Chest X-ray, PA view. Patient: 62 years old, sex M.
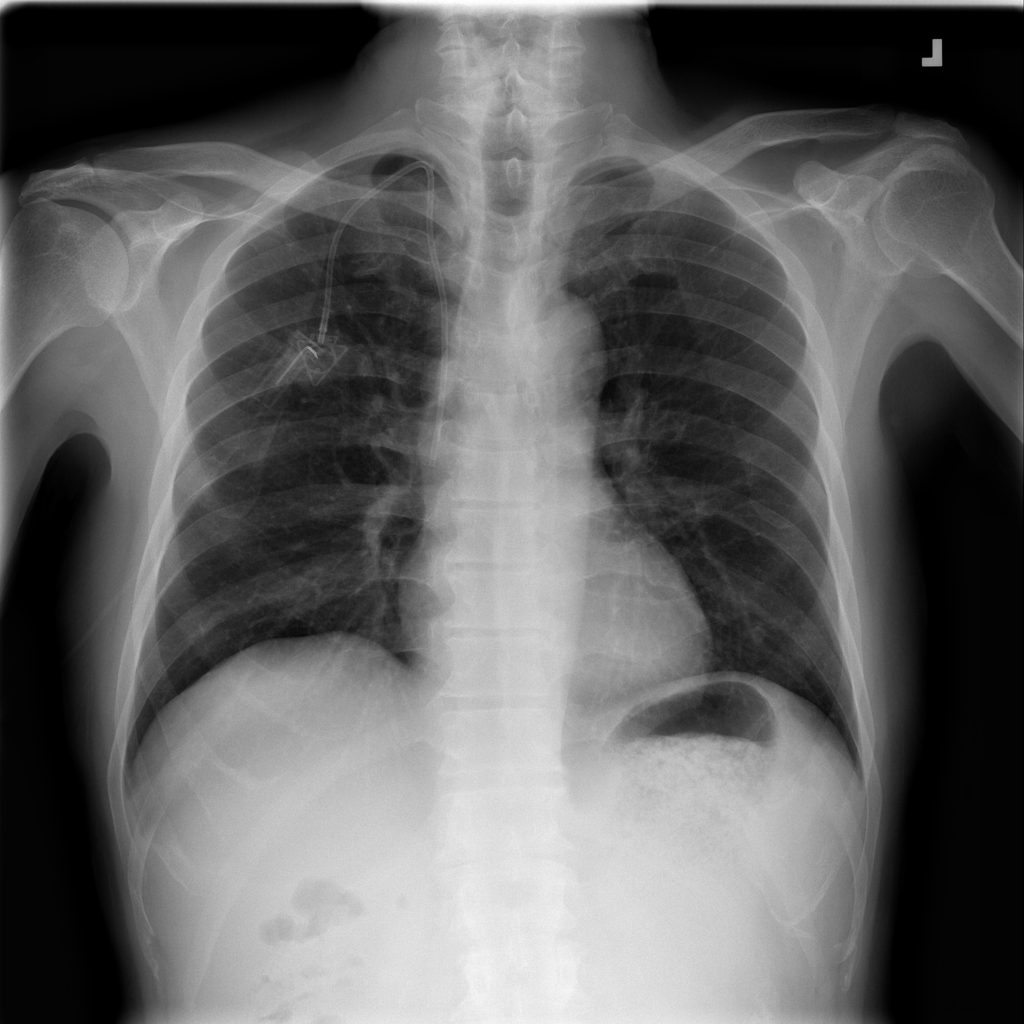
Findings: No Finding